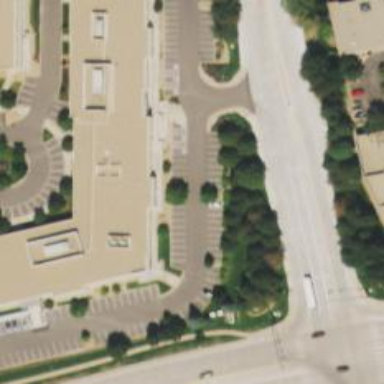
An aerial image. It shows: Parking space.